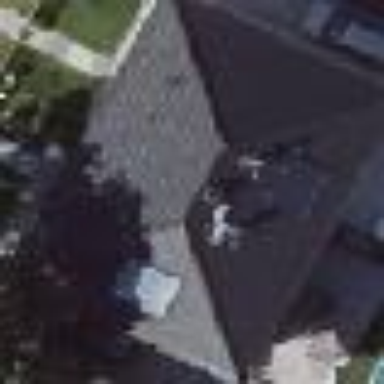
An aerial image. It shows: Semidetached house with hipped roof.